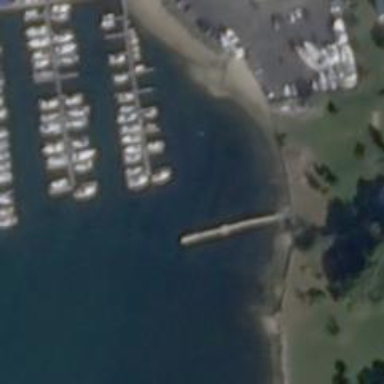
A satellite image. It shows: Man-made pier.